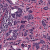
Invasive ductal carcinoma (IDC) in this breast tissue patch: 1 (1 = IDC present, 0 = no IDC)